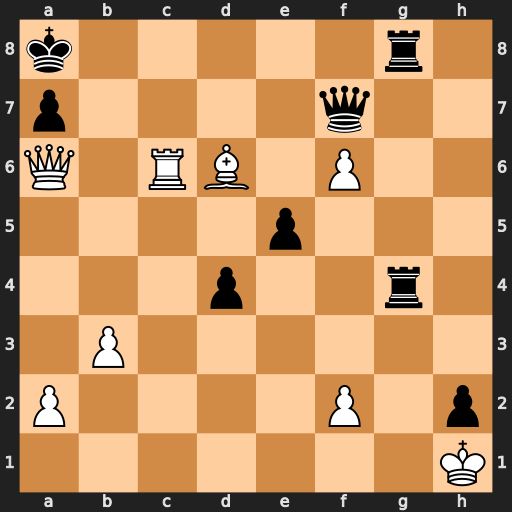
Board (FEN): k5r1/p4q2/Q1RB1P2/4p3/3p2r1/1P6/P4P1p/7K
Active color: w
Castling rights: -
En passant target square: -
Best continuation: Rc8+ Rxc8 Qxc8#